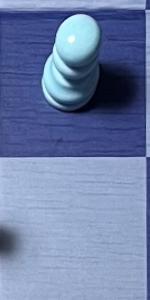
Label: Empty